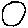
Label: circle